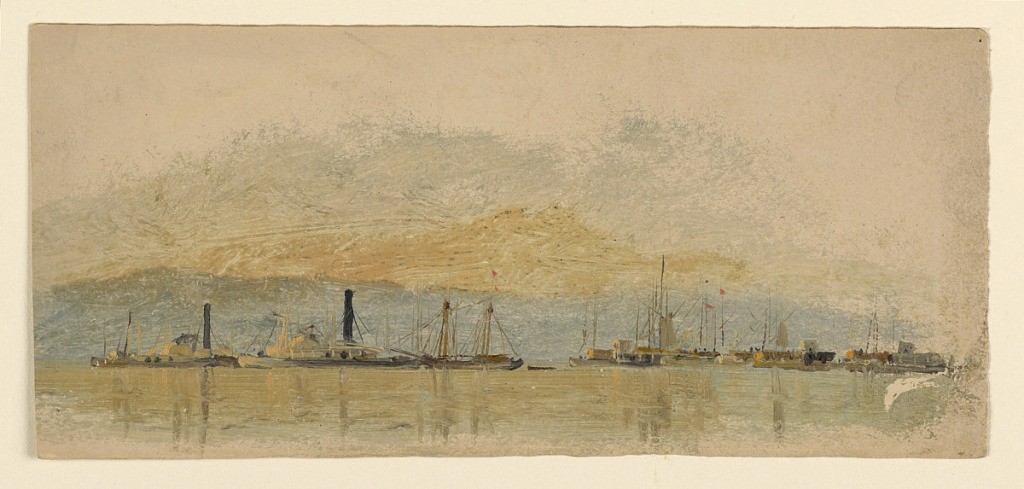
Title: Steamers and Ships on a River
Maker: Samuel Colman, American, 1832–1920
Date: ca. 1860
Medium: Brush and watercolor on board
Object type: Drawing
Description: Two steamers and many sail ships, some with red flags, anchored in a river. A hilly and mountainous landscape in the background. The rose grounding cover is visible, at top.